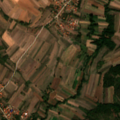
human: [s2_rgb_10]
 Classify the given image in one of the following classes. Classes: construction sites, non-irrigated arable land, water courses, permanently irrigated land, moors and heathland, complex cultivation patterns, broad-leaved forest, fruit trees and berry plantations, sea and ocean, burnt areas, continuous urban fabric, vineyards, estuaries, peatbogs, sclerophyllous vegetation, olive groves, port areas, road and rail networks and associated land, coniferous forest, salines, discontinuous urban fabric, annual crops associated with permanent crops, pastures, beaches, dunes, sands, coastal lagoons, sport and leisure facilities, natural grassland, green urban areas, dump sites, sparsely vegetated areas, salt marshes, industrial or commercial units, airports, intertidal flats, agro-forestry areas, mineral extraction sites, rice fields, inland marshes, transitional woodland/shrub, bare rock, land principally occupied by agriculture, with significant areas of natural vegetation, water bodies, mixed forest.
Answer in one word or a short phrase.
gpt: discontinuous urban fabric, non-irrigated arable land, complex cultivation patterns, land principally occupied by agriculture, with significant areas of natural vegetation, broad-leaved forest